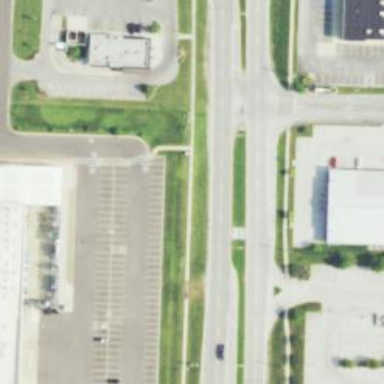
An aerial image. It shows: There is asphalt footway with crossing.